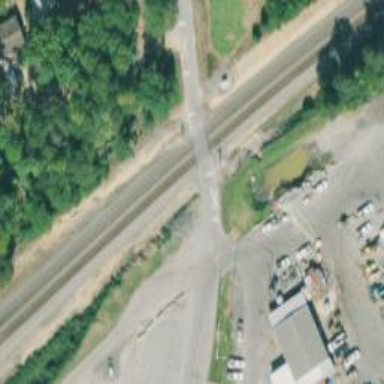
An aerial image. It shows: Level crossing with lights on the railway.